Question: Using the new <URL> I am porting my apps that used the old binding to the new one.
Where do I set the Flurry API Key for the app?

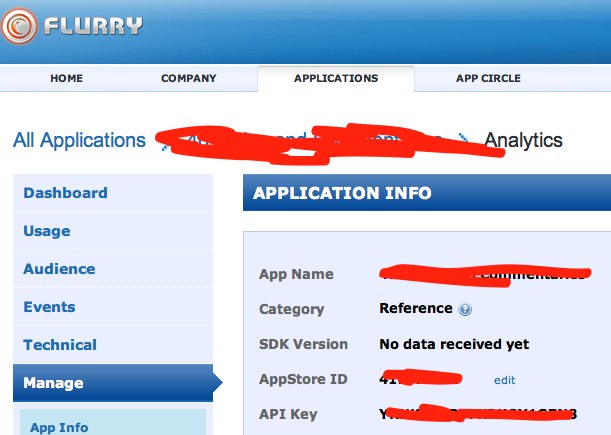
Answer: The API key is set in the FinishedLaunching method in the AppDelegate, and should be called any of the rest of the delegate code:
'''
public override bool FinishedLaunching(UIApplication app, NSDictionary options)
{
FlurryAnalytics.StartSession("YOUR_API_KEY");
//
//your code goes here...
//
}
'''
Check out the sample for some decent coverage of the API usage:
<URL>